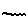
Label: zigzag